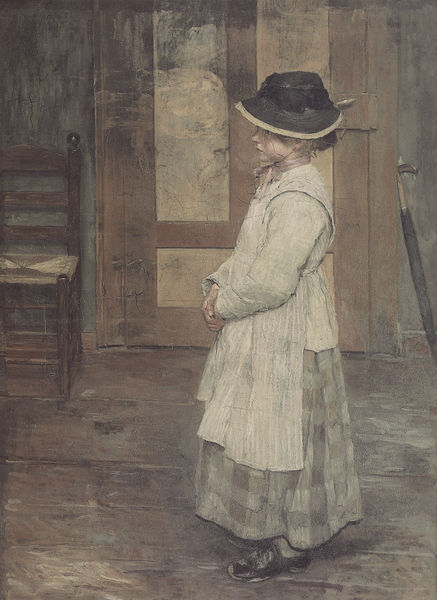
Titel: Im Vorzimmer (An der Tür)
Künstler: Fritz von Uhde
Standort: Berlin
Institution: Alte Nationalgalerie
Schlagwörter: dunkel, gemälde, hand, schatten, schurz, weiß, komposition, mädchen, ocker, braun, daumen, degas, finger, frankreich, frau, frisur, grau, hintergrund, holz, hut, kariert, kleid, licht, nase, pastell, profil, raum, schwarz, stuhl, tür, zimmer, blick, haus, regenschirm, schirm, beige, karo, muster, rock, schleife, hemd, wand, arm, arme, augen, bluse, gesicht, lang, leinen, rahmen, stehen, weit, ärmel, holzstuhl, hände, innenraum, portrait, porträt, schauen, einsam, pastos, boden, gewand, haare, interieur, stehend, innen, kind, rosa, traurig, zart, genre, stock, schürze, seitlich, fußboden, gehstock, schuhe, schule, mauer, klein, hof, dielen, lehnen, duktus, gefaltet, holzboden, hutband, stuhllehne, korb, stube, allein, warten, hutkrempe, bauer, tor, griff, haarknoten, karos, geflecht, schwarzweiss, fliesen, chapeau, kittel, hütchen, beten, dielenboden, schuh, sthl, geometrisch, biedermeier, halbprofil, stuhlbein, türgriff, aufmerksam, karg, gehorsam, zentral, tonig, gebunden, schnürschuhe, zentrum, kin, unschuldig, kassettentür, schüchtern, grautöne, füllung, baumwolle, karierter rock, zweifarbig, übereinandergeschlagen, flechtwerk, zuhören, anblicken, holztür, fille, chamois, fillette, stockschirm, riegel, häde, graubraun, hur, täfelung, gefache, parapluie, tablier, sargent, ziegelboden, rahmentür, schhürze, kittal